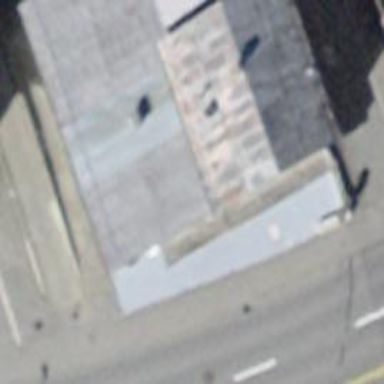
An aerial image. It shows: Restaurant.